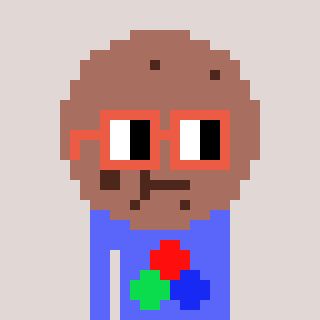
a pixel art character with square orange glasses, a cookie-shaped head and a purple-colored body on a warm background